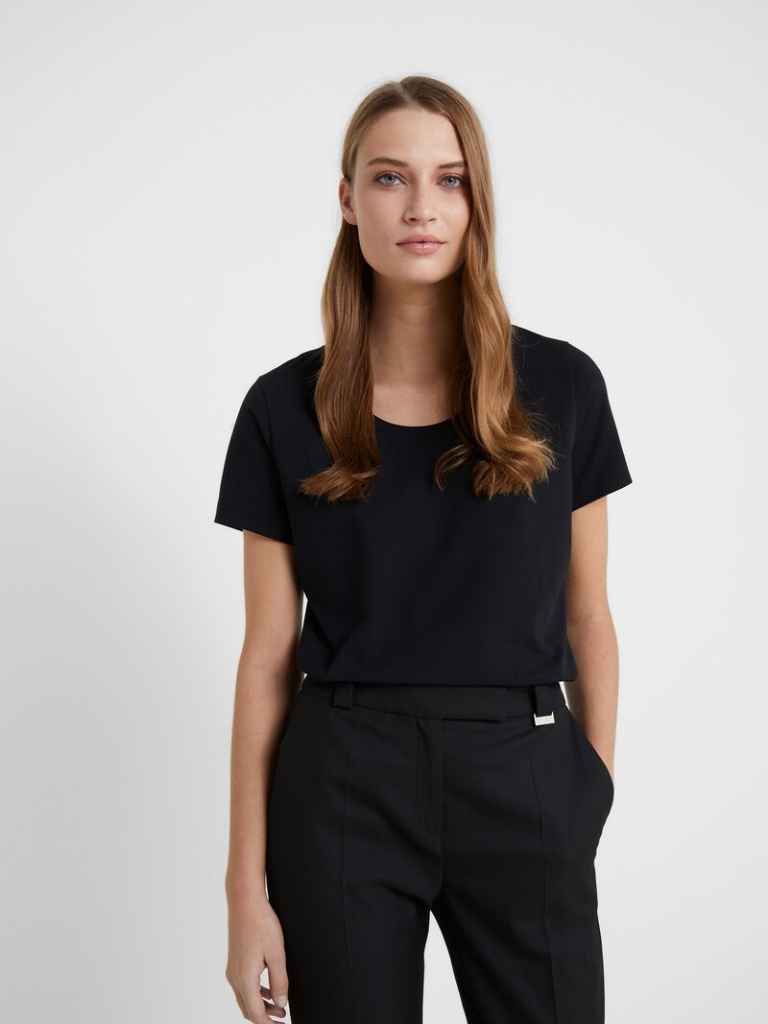
cotton relaxed short sleeve hip length Fully Tucked in crew t-shirt